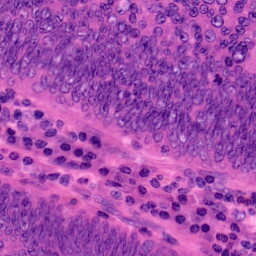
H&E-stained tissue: Colon